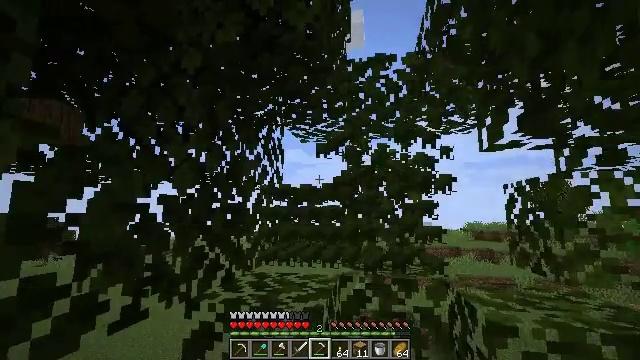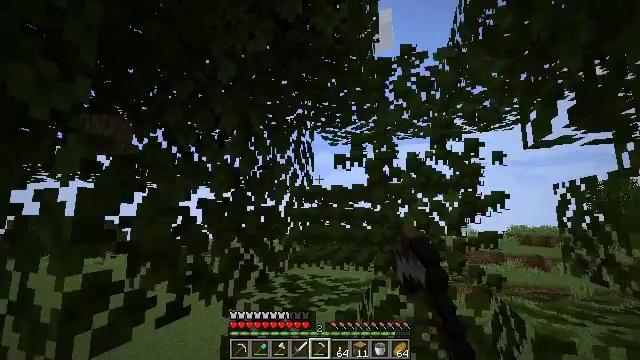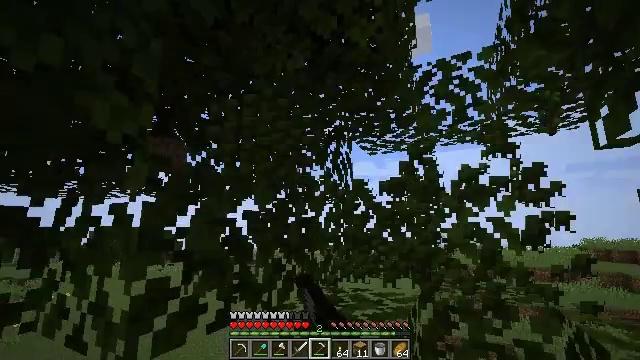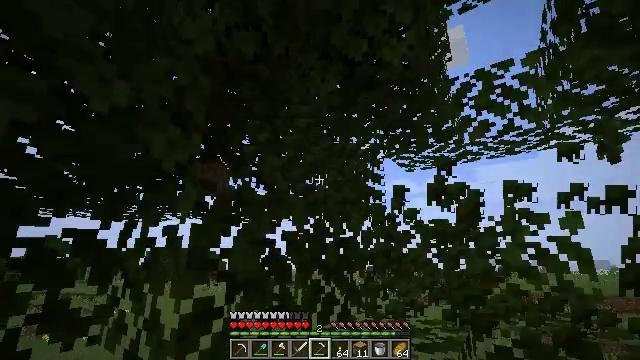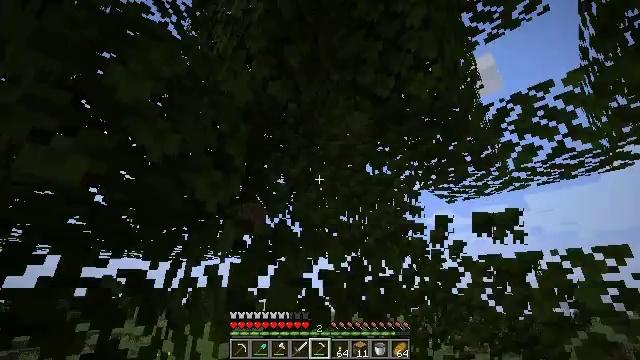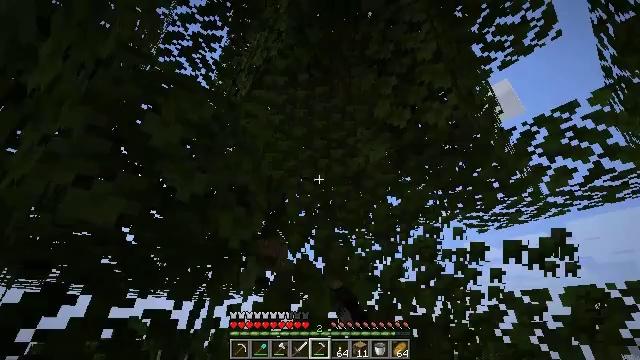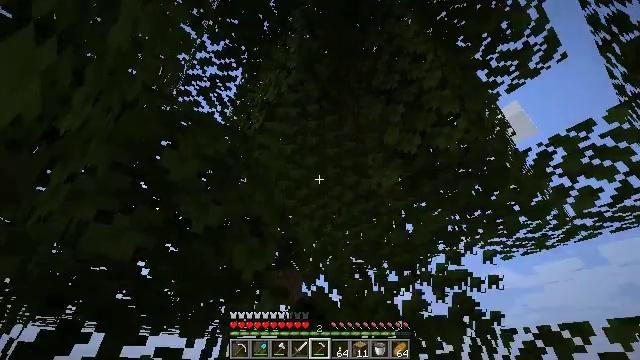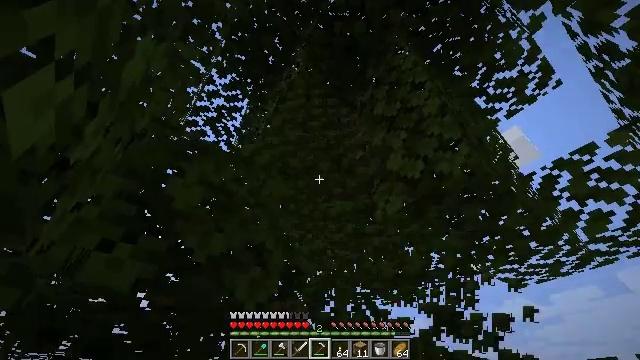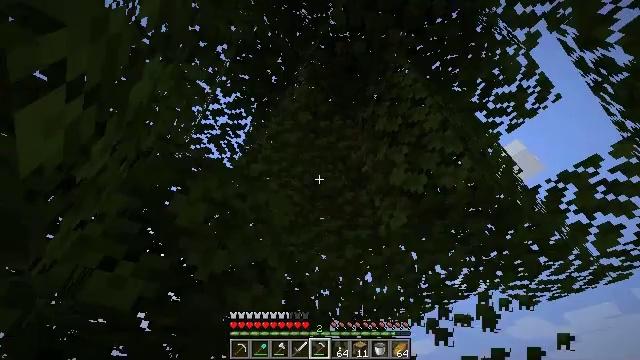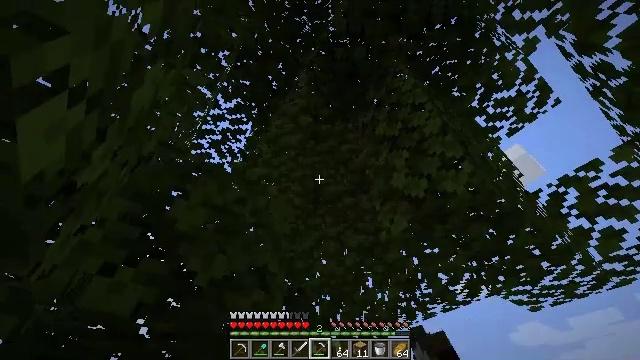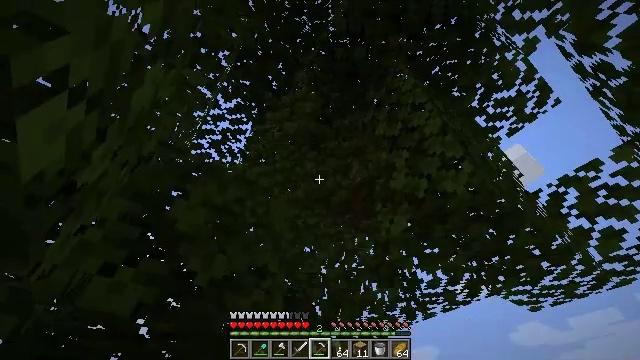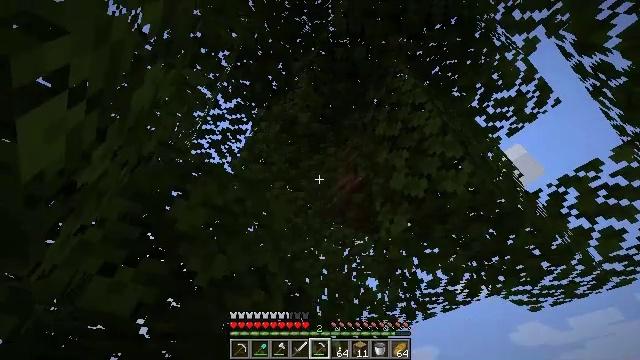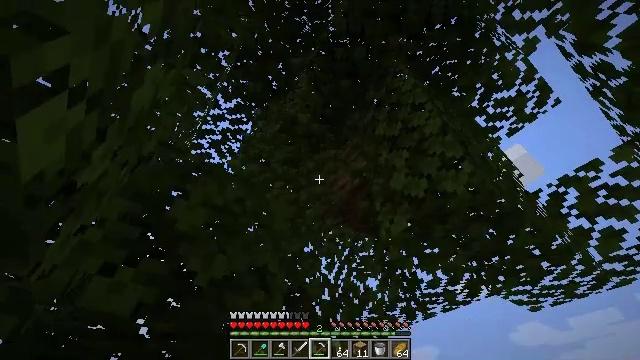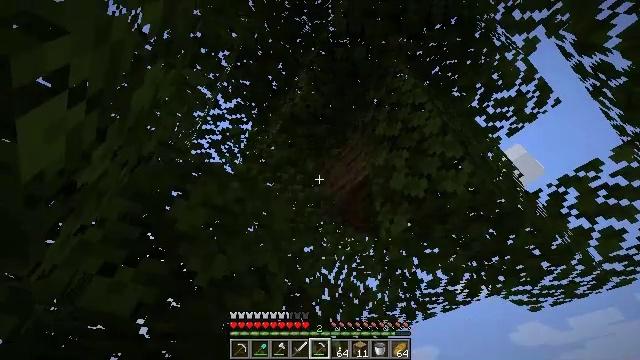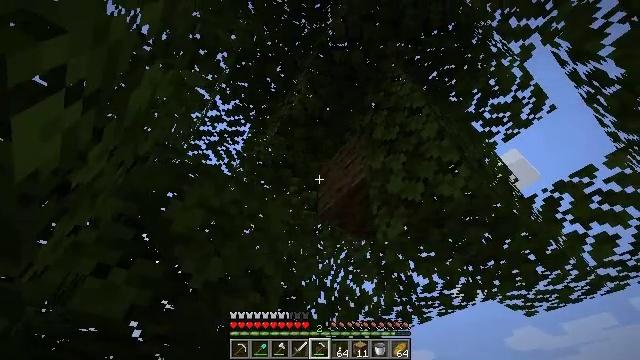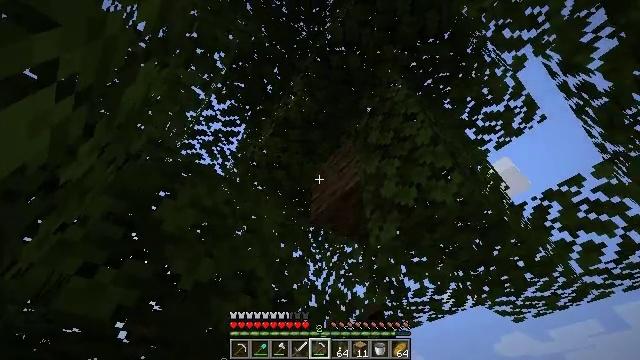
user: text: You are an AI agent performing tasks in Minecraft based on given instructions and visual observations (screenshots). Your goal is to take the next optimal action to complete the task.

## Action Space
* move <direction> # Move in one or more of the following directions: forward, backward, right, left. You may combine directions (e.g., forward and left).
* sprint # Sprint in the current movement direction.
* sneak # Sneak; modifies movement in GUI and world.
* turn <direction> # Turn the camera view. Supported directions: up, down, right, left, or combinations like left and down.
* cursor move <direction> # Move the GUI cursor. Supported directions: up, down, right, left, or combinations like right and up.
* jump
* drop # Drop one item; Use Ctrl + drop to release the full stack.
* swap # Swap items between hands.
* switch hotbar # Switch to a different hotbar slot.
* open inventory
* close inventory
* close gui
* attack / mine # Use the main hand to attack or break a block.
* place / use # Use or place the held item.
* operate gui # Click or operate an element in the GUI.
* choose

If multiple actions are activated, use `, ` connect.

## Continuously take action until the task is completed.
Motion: motion action
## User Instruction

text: Mine oak leaves.
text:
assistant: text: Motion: turn left, attack / mine
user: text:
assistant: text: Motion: turn left and up, attack / mine
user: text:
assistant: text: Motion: turn left and up, attack / mine
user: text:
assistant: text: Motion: turn left and up, attack / mine
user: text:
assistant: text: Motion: turn left and up, attack / mine
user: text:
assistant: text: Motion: turn left and up, attack / mine
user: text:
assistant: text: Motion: turn left and up, attack / mine
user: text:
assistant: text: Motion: turn up, attack / mine
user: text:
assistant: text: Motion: turn up, attack / mine
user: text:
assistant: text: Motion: attack / mine
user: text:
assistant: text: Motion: attack / mine
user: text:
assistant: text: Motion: attack / mine
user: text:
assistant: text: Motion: attack / mine
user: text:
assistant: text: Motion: attack / mine
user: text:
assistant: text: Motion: turn right, attack / mine
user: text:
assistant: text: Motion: turn right and up, attack / mine
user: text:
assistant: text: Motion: turn right, attack / mine
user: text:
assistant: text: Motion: turn right, attack / mine
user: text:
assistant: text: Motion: turn right, attack / mine
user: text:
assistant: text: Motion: attack / mine
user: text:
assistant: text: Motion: attack / mine
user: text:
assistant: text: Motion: attack / mine
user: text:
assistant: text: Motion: attack / mine
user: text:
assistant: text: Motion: attack / mine
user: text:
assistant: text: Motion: attack / mine
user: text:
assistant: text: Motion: attack / mine
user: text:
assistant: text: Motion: attack / mine
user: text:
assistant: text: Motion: turn down, attack / mine
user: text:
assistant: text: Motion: attack / mine
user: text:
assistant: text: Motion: attack / mine